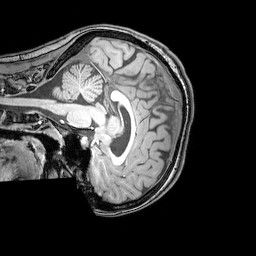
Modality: T1w
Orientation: sagittal
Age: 24
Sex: female
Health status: healthy
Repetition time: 0.081 s
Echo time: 0.037 s